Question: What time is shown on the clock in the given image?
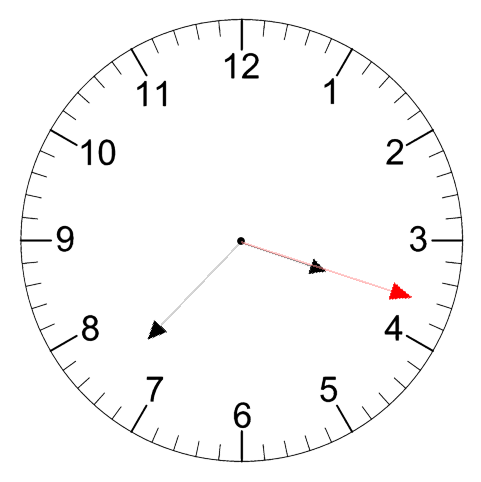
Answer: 03:37:18